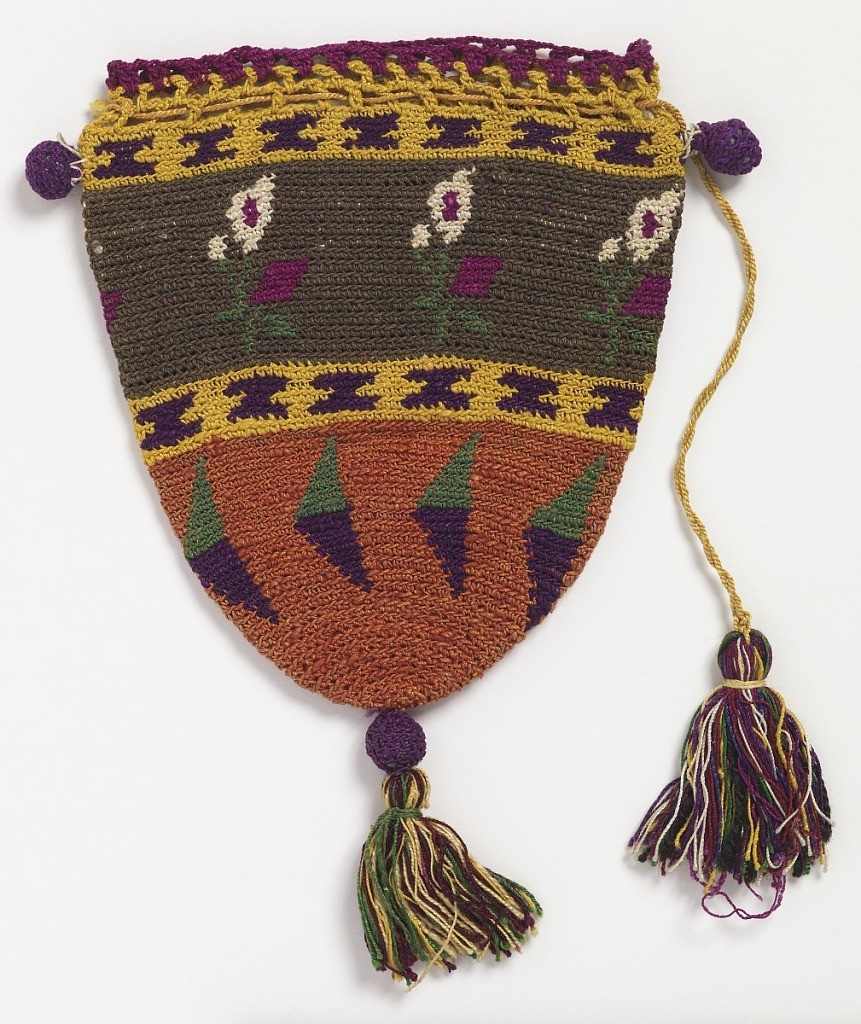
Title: Bag
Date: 19th century
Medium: silk Technique: crochet
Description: Bag of colored silks, crocheted in horizontal bands ornamented with geometric forms and floral sprays; drawstring closure and ornamented with tassels and balls.